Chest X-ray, AP view. Patient: 32 years old, sex F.
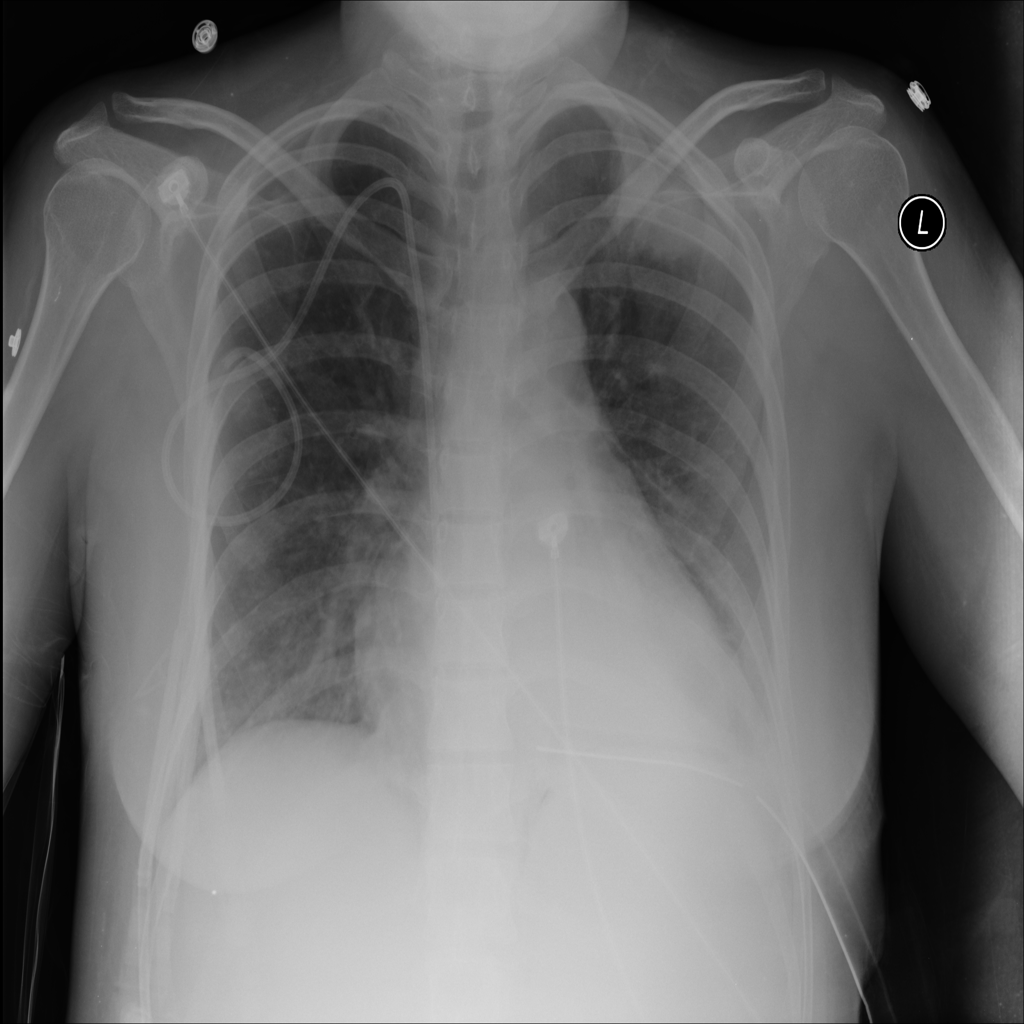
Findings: Consolidation, Mass, Pneumothorax